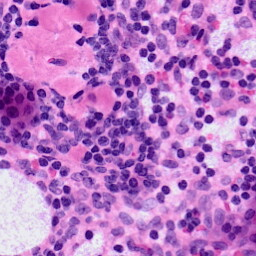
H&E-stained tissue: LymphNode